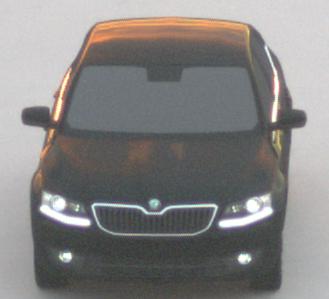
Make: Skoda
Model: Octavia 1.2 TSI
Detailed model: Octavia (III) Limousine
Model produced from: 2013/02
Model produced until: 2015/04
Doors: 5
Color: black
Road condition: dry road
Daytime: sunrise or sunset
Contrast: medium contrast